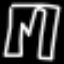
Label: pants